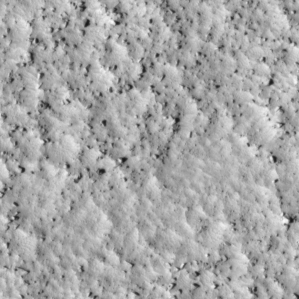
Label: non_frost